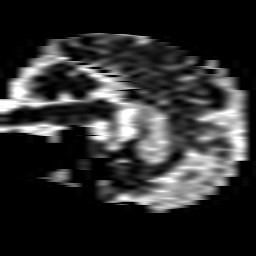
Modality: ADC
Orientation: sagittal
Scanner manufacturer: philips
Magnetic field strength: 1.5 T
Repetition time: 3.106 s
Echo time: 0.06241 s